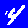
Digit: 4